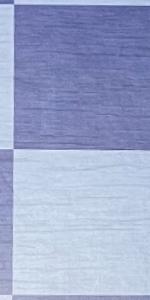
Label: Empty